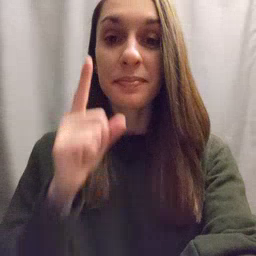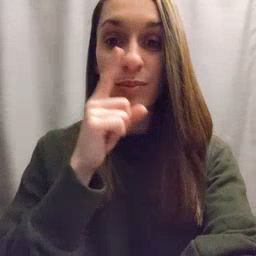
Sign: mouse